Interaction volume radius: 5 \u00c5
Interaction volume height: 15 \u00c5
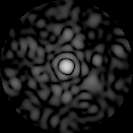
Disorder parameter: 0.8407